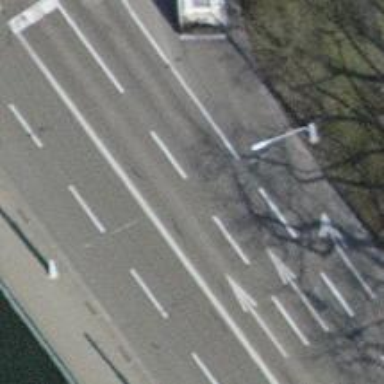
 which is classified as primary highway."